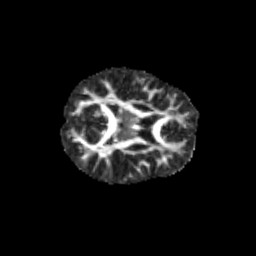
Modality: FA
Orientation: axial
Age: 12
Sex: female
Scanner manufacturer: siemens
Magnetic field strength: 3 T
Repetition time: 3.8 s
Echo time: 0.07 s